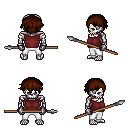
a pixel art fantasy rpg character, male body template, skeleton, maroon sleeveless shirt, white pants, brown short bangs hairstyle, metal gloves, spear, four views (front, back, left, right), 2x2 character sprite sheet, small pixel art, hard edges, no anti-aliasing